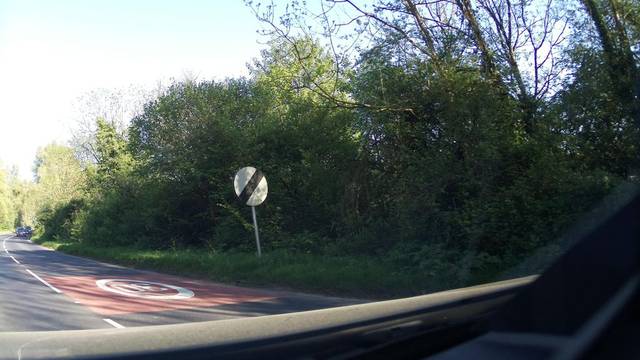
Region: United Kingdom
Coordinates: 51.706, -2.894